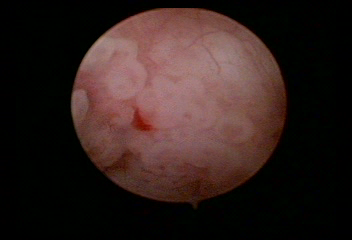
Modality: WLC
Class: Malignant
Subclass: LowGradePapillary
Lesion: L1
Stage: Ta
Morphology: Papillary
Bladder cancer association: Yes
Annotated structures: Tumor